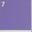
Piece: xx